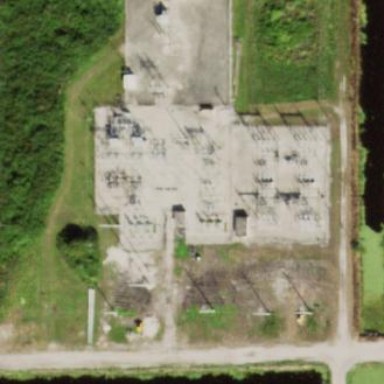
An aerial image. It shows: Outdoor transmission substation.